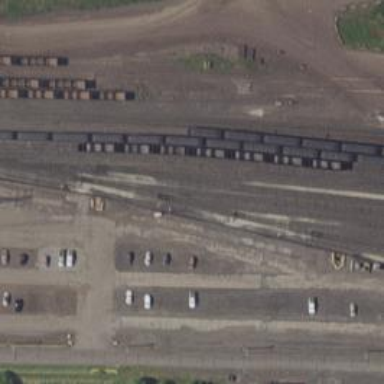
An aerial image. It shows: Railway spur service.